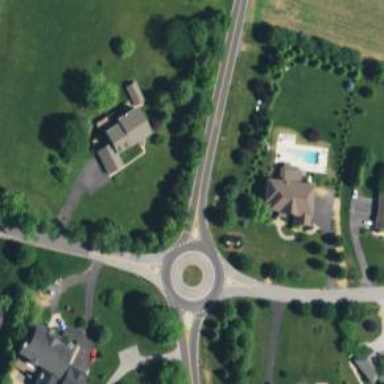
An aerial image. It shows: Tertiary road leading to roundabout.